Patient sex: F
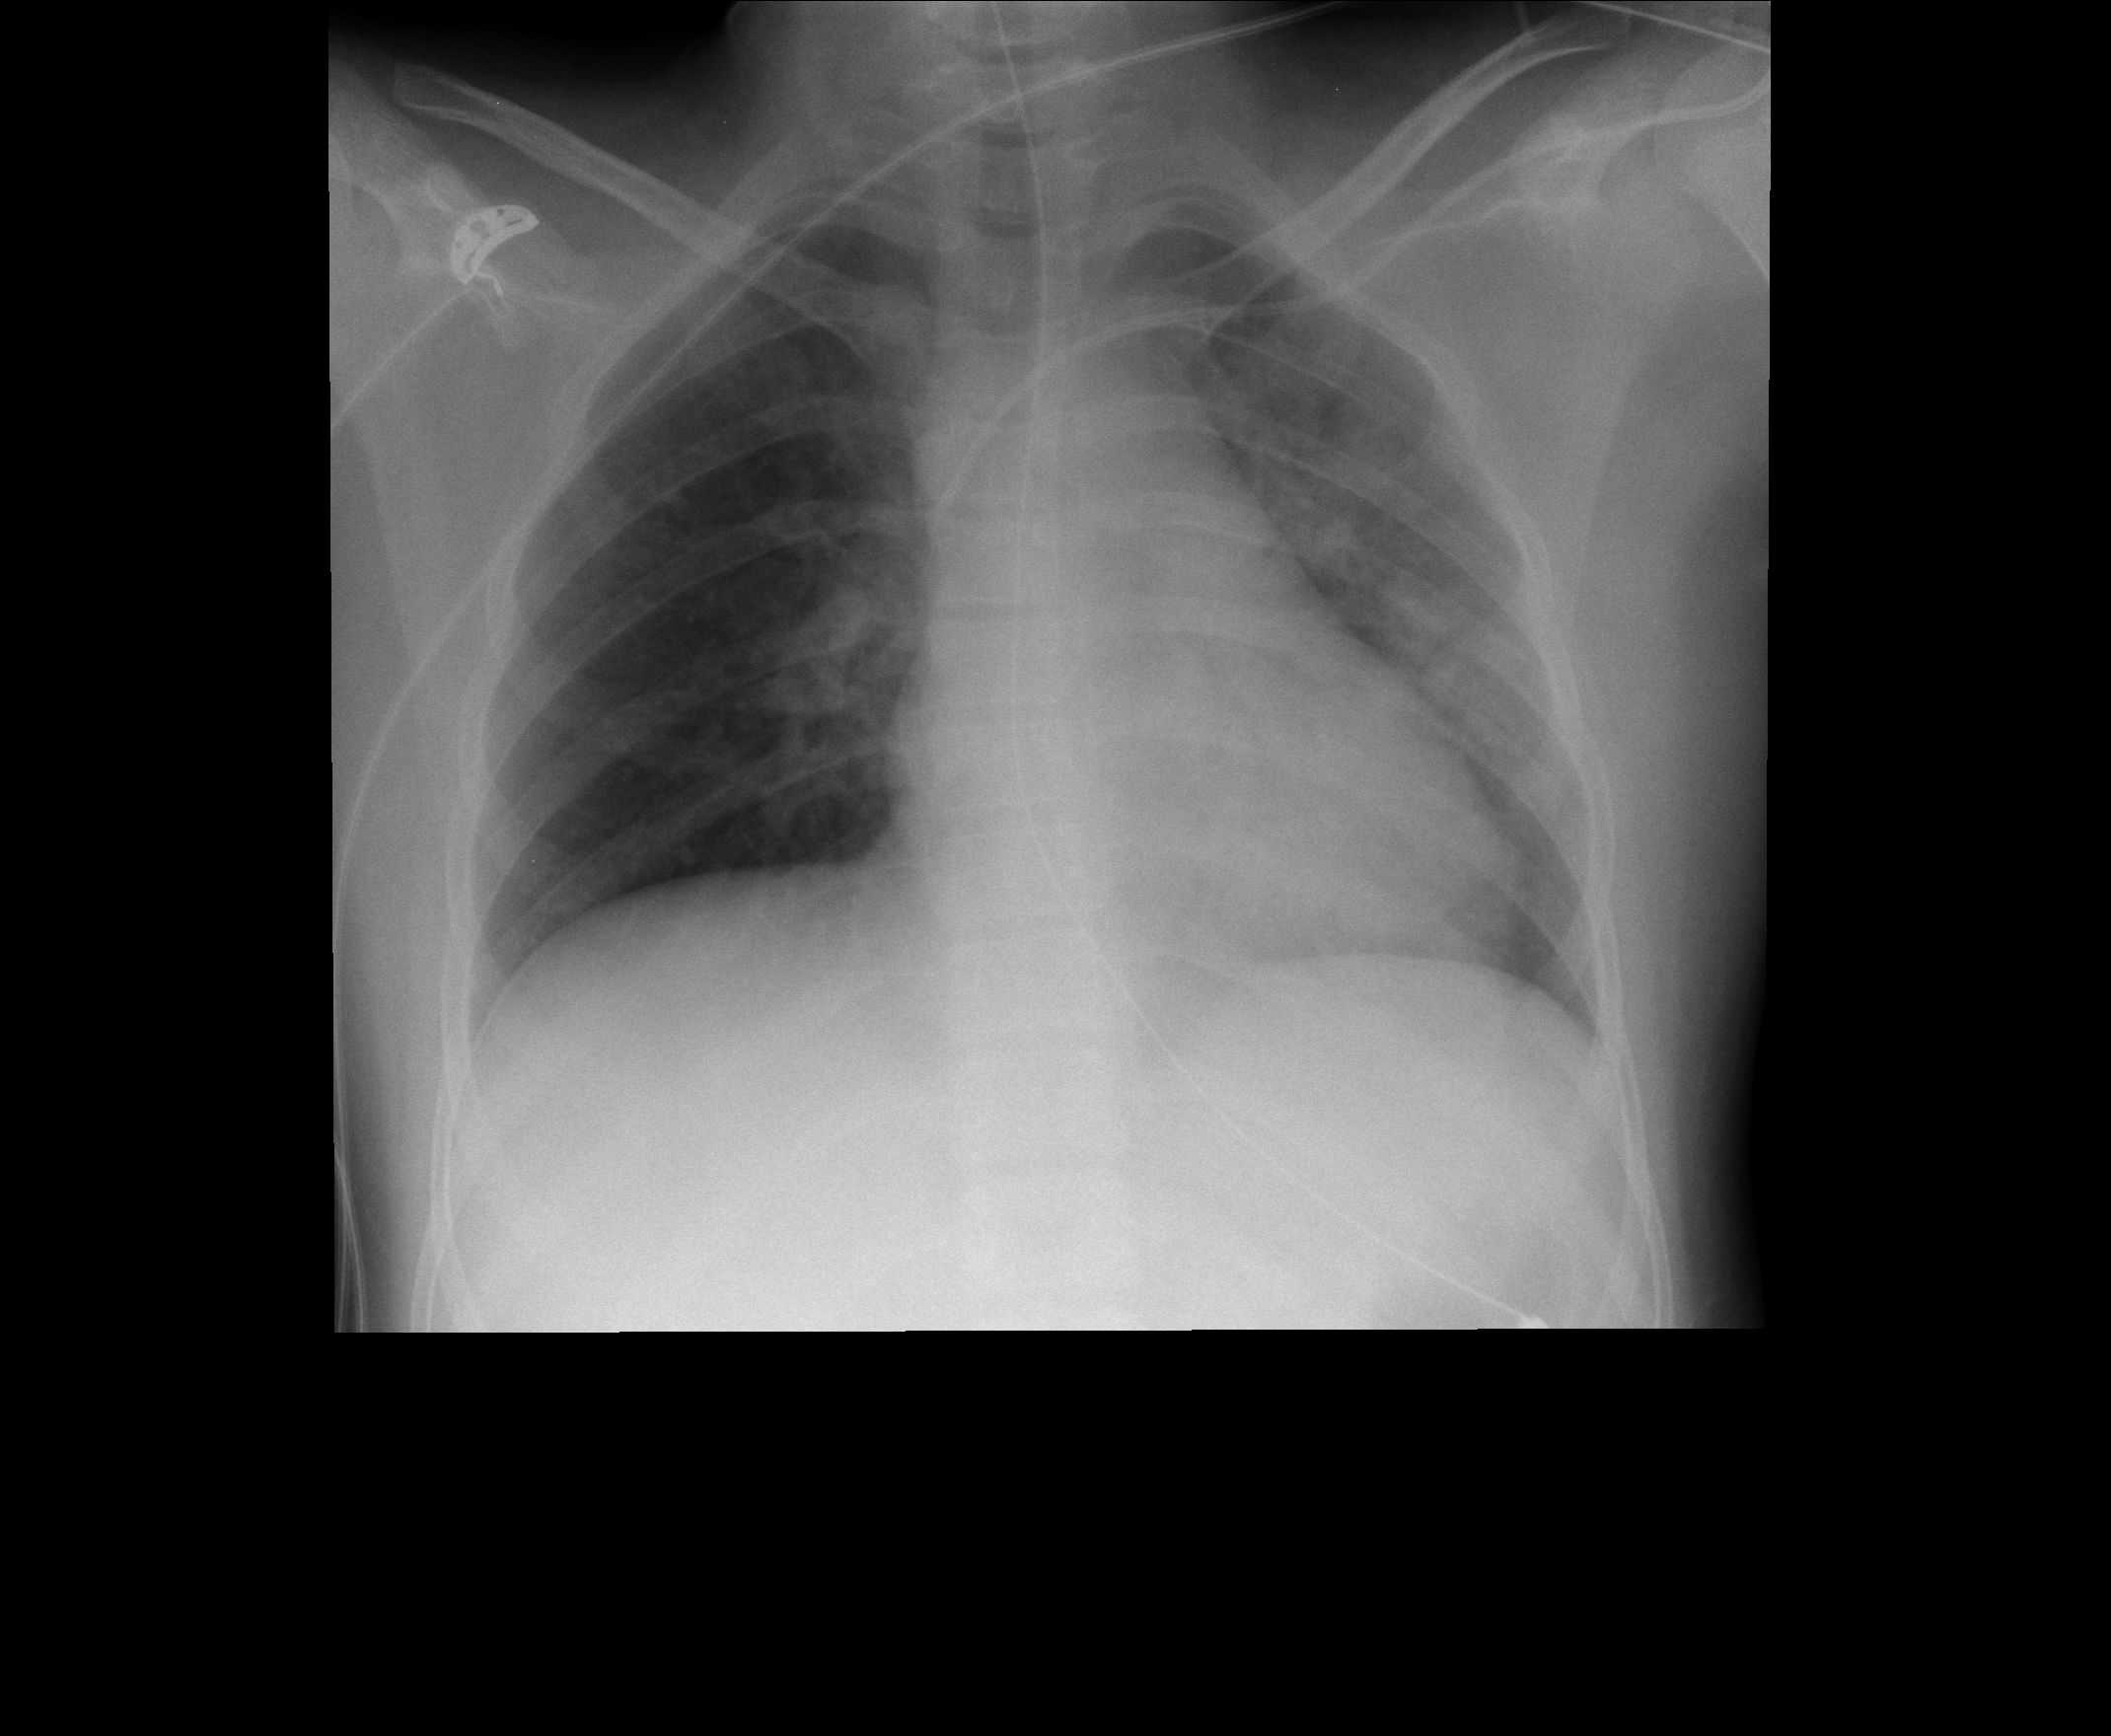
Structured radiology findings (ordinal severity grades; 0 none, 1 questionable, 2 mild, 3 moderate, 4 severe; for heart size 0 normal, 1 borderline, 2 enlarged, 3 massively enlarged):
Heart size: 0
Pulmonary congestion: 0
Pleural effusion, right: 0
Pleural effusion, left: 0
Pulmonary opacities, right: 0
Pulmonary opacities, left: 2
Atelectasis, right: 0
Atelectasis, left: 2